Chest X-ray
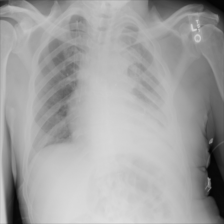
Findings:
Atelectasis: negative
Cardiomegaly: negative
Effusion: negative
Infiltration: negative
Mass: positive
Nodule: negative
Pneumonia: negative
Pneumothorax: negative
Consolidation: negative
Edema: negative
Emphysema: negative
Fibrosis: negative
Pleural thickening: positive
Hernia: negative